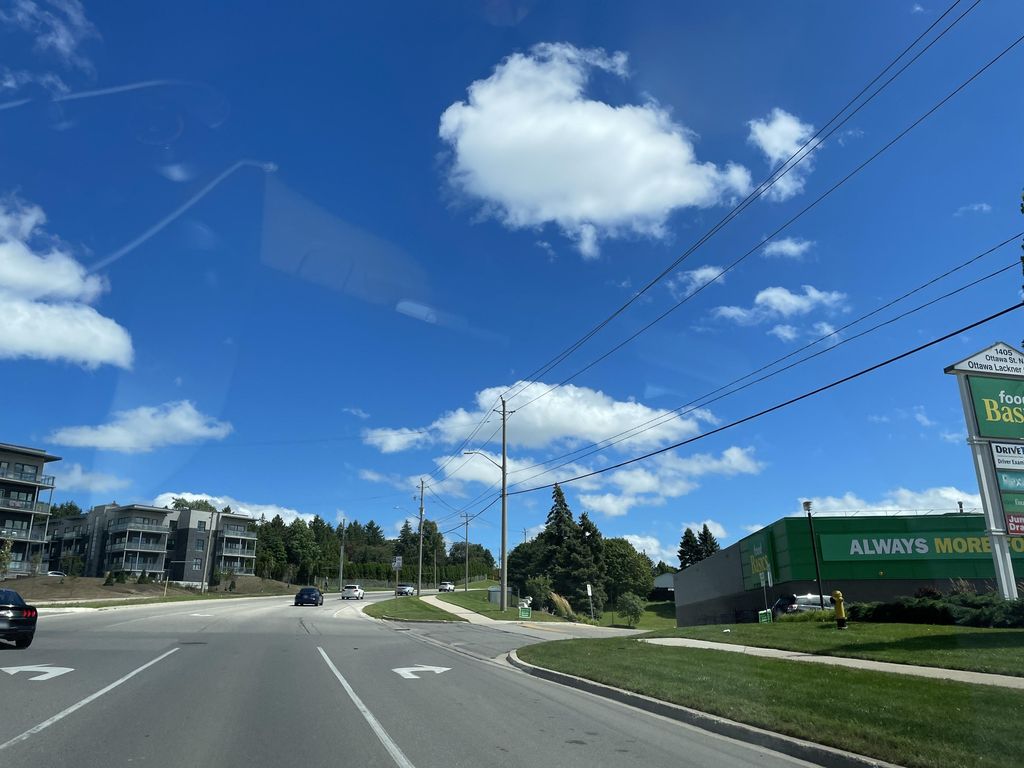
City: kitchener-waterloo